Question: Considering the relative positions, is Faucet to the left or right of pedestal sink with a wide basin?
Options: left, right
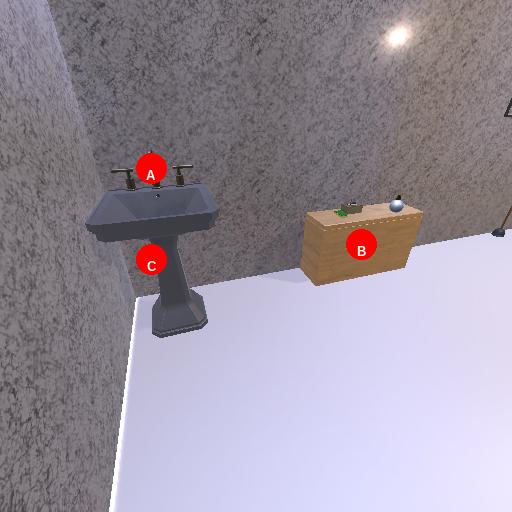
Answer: left